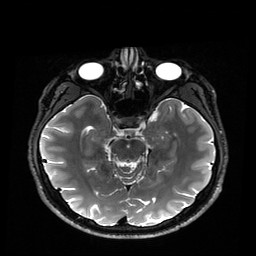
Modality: T2w
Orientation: sagittal